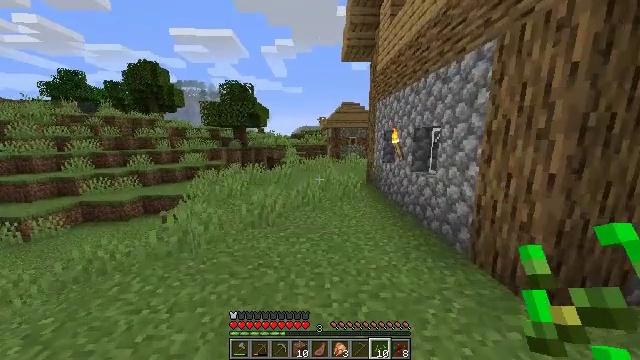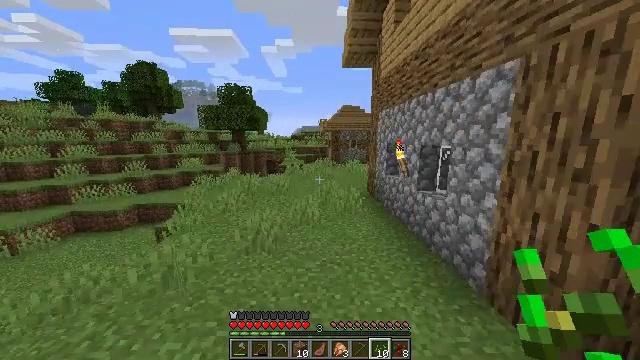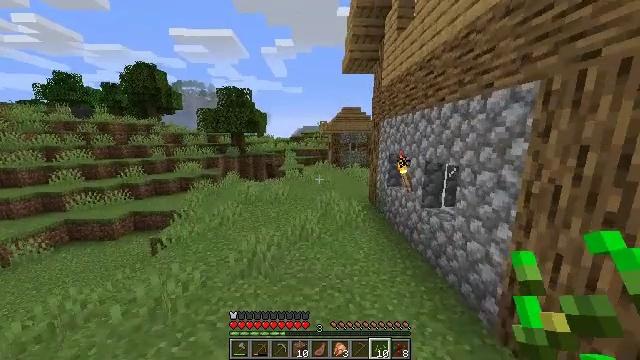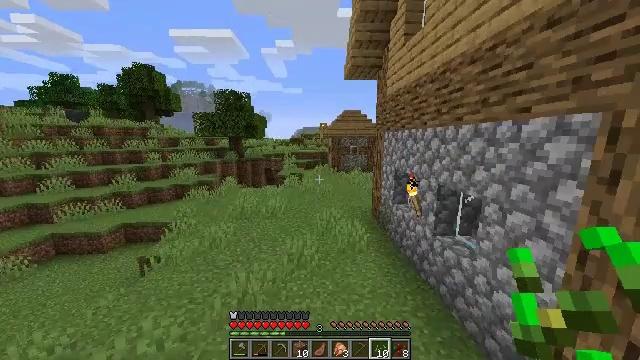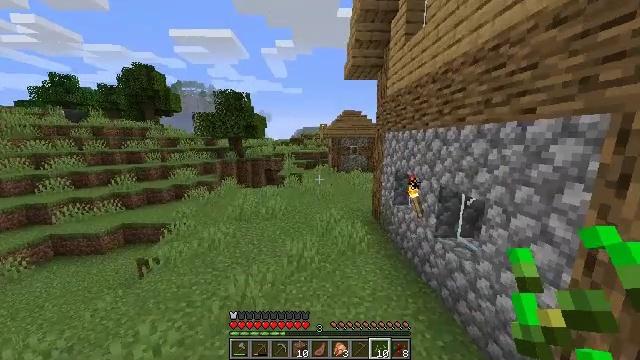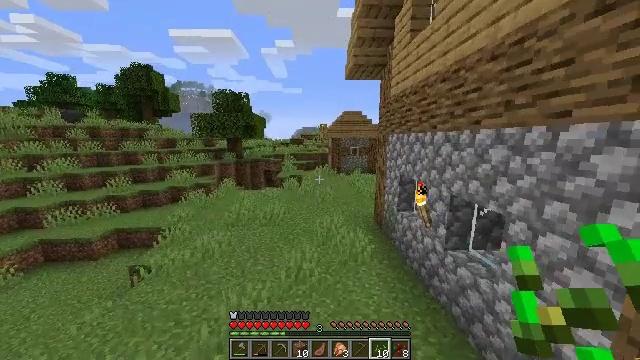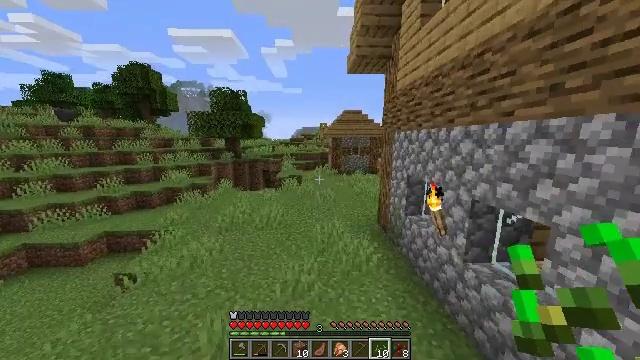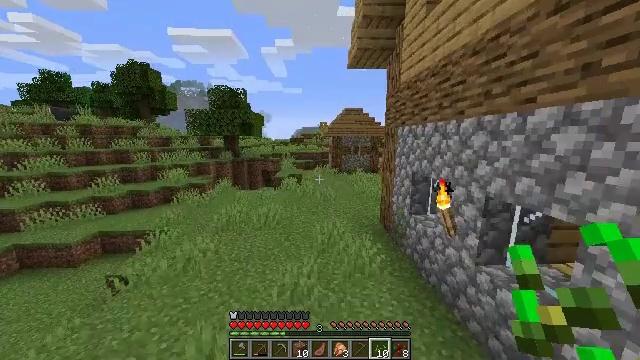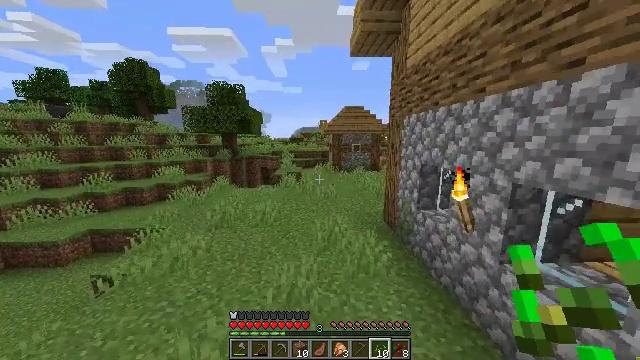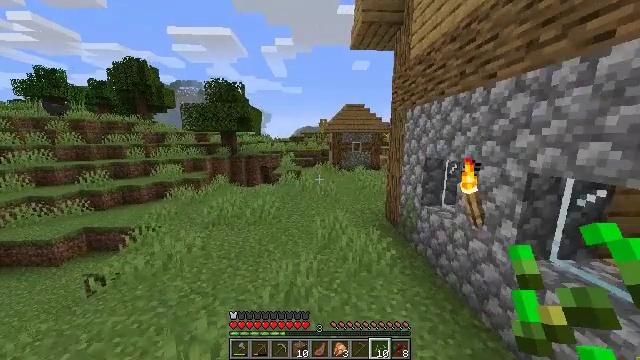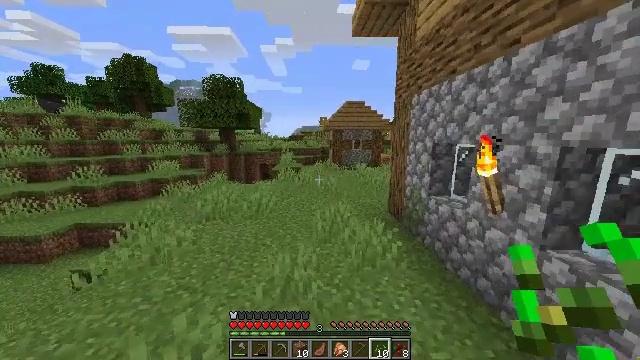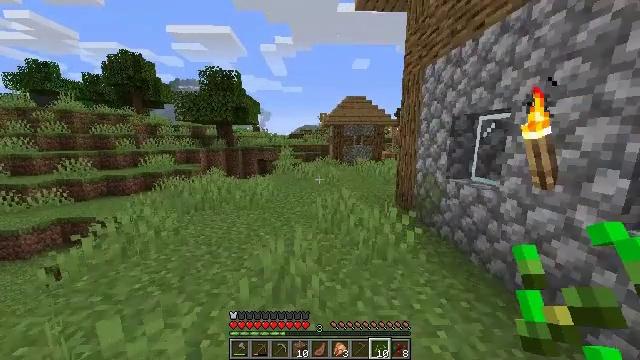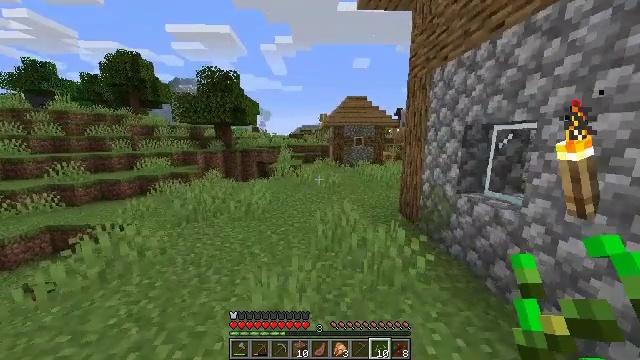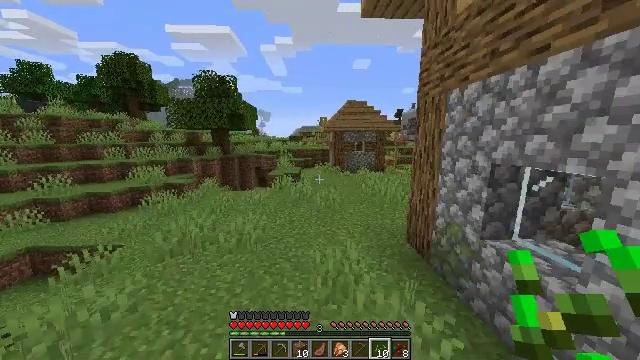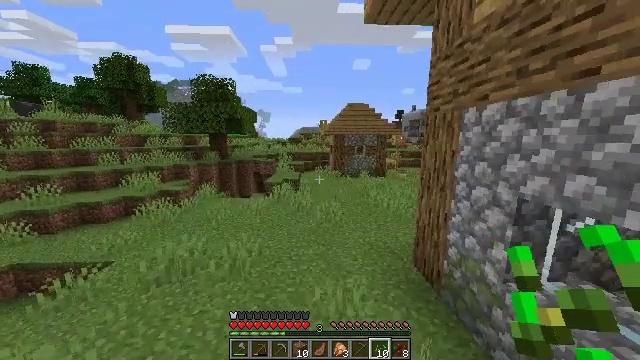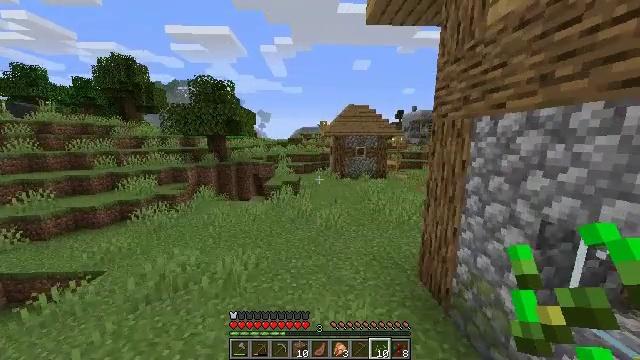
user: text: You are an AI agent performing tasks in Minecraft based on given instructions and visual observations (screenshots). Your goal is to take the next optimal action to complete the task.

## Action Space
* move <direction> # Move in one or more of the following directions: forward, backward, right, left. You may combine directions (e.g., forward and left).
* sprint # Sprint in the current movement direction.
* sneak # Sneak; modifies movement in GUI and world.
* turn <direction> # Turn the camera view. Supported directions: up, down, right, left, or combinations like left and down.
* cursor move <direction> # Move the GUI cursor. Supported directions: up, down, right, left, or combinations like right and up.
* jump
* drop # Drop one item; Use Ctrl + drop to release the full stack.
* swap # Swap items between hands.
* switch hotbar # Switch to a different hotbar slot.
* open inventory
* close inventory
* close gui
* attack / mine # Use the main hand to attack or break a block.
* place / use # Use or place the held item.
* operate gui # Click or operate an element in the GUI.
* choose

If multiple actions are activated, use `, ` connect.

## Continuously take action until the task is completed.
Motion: motion action
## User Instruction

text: Harvest carrots from the farmland.
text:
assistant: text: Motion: move forward, jump
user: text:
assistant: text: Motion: move forward, jump
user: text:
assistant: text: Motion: move forward, jump
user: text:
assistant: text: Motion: move forward
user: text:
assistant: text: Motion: move forward
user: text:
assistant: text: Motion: move forward
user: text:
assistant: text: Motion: move forward
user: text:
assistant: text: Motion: move forward
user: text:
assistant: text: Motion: move forward
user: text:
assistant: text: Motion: move forward
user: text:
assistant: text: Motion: move forward, jump
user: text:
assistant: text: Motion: move forward, jump
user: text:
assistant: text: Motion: move forward, jump
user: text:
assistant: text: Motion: move forward
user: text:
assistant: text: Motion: move forward
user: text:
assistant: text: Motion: move forward
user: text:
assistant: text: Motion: move forward
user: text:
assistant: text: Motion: move forward
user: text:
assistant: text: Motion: move forward, turn right
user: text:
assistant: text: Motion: move forward, turn right
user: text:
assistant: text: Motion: move forward, turn right
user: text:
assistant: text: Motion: move forward, turn right
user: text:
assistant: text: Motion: move forward, turn right
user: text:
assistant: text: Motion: move forward, turn right, jump
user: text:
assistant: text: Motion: move forward, turn right, jump
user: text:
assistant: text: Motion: move forward, jump
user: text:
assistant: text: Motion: move forward
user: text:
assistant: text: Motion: move forward, turn right
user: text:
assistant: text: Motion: move forward, turn right
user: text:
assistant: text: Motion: move forward, turn right